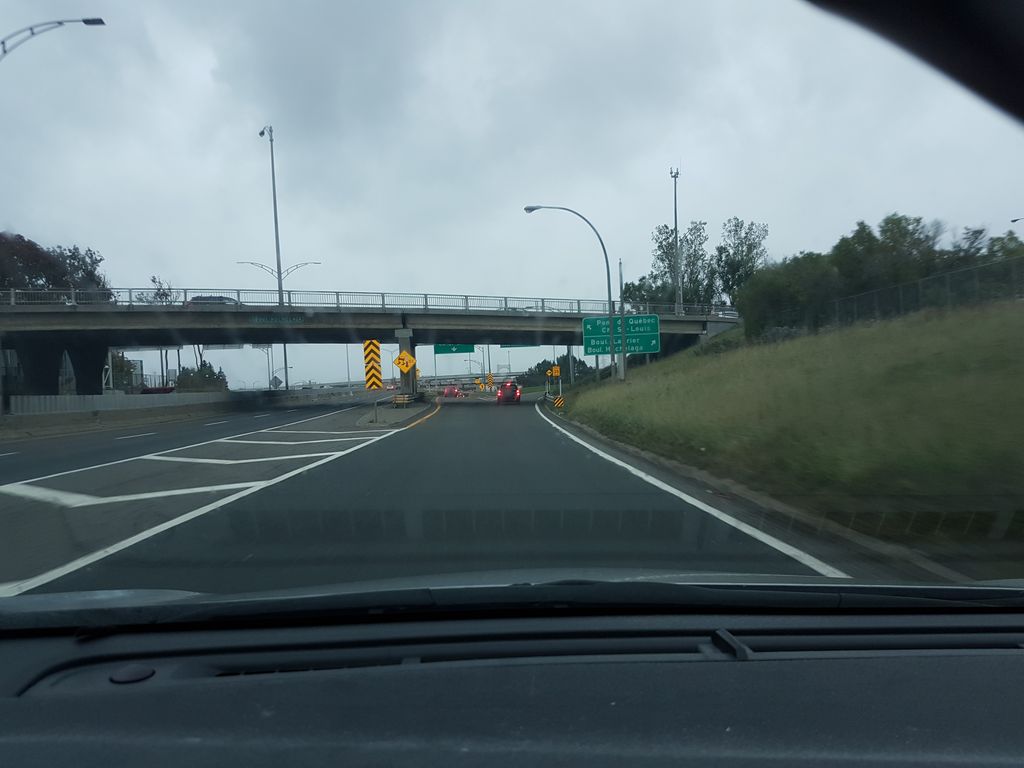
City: quebec_city